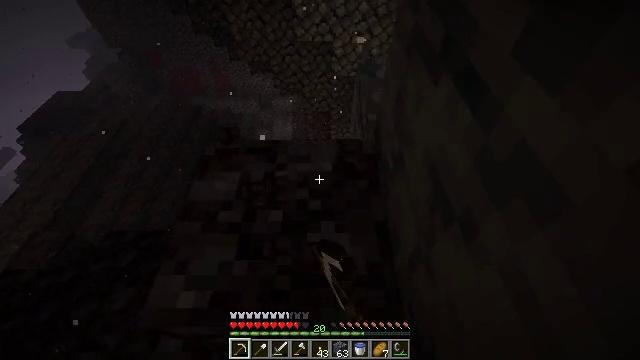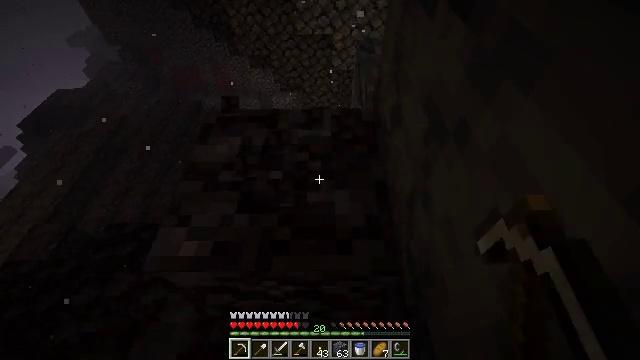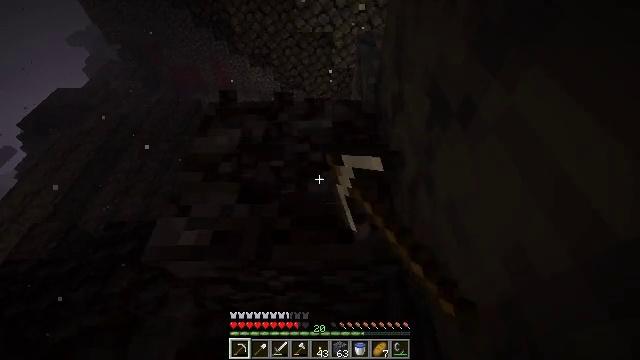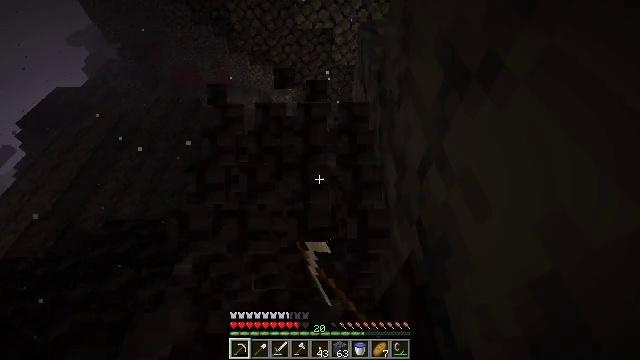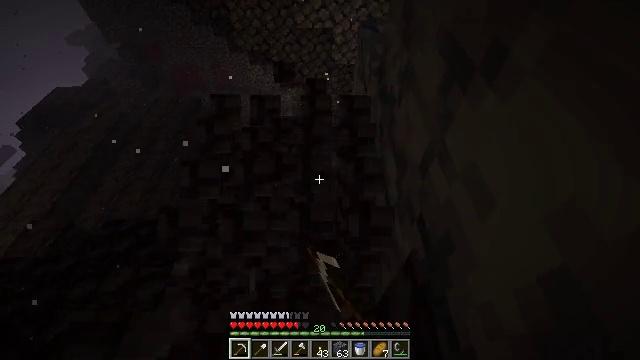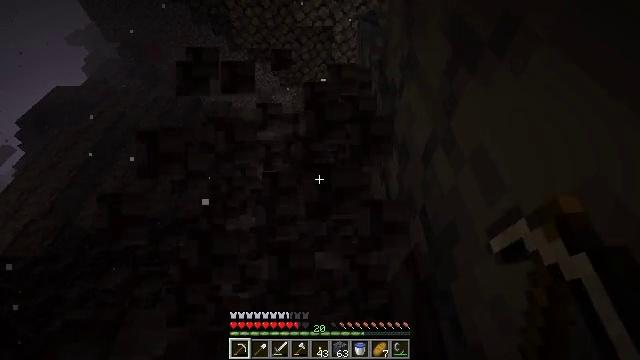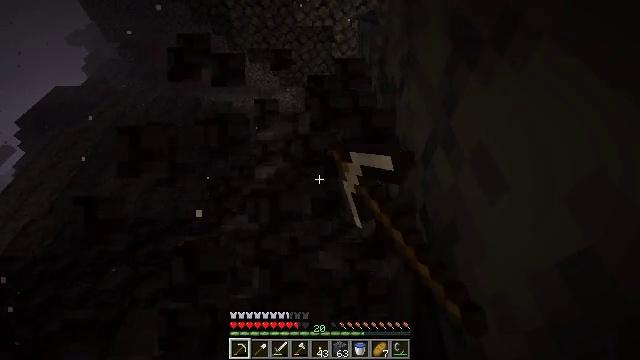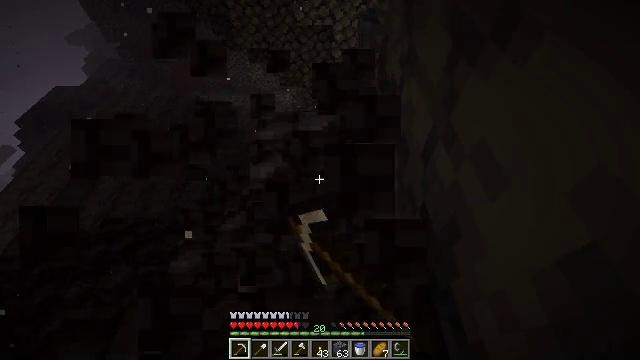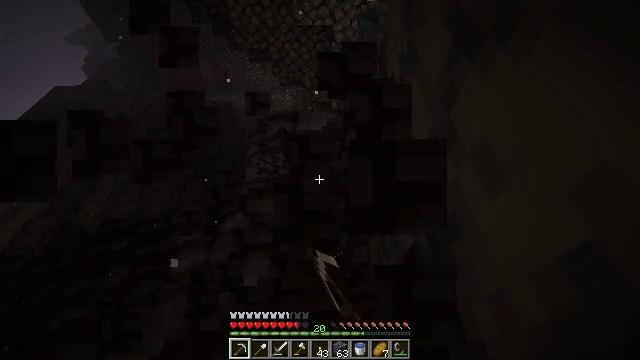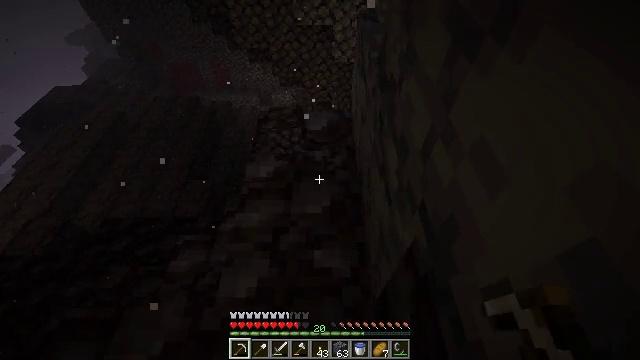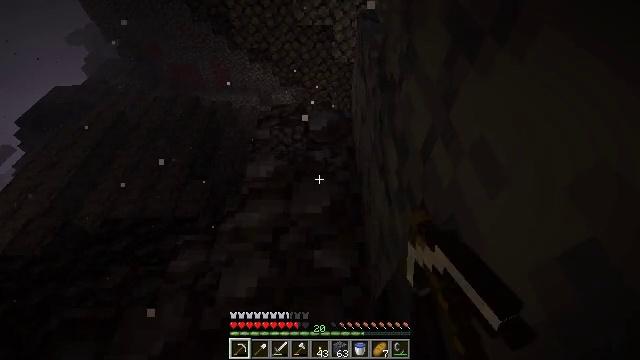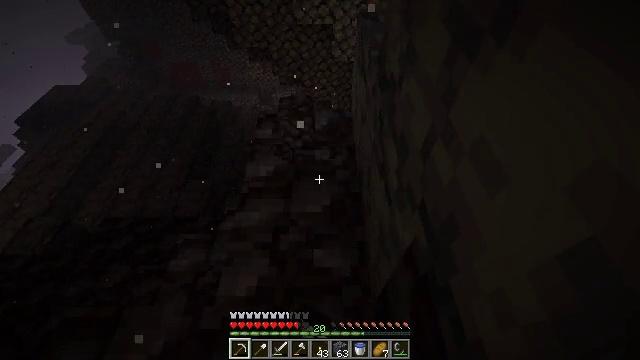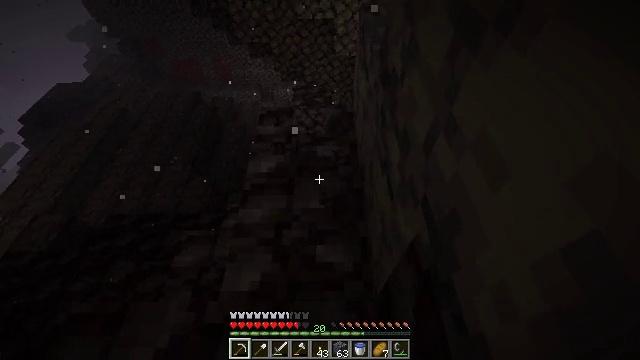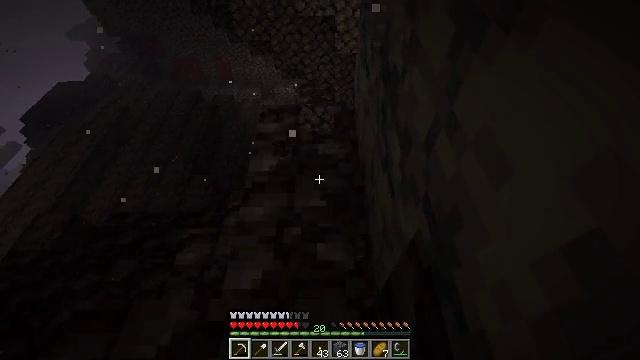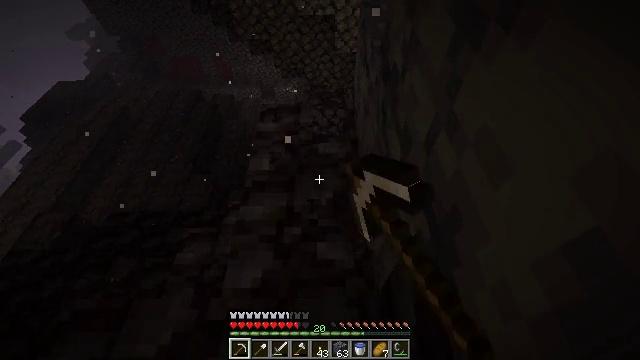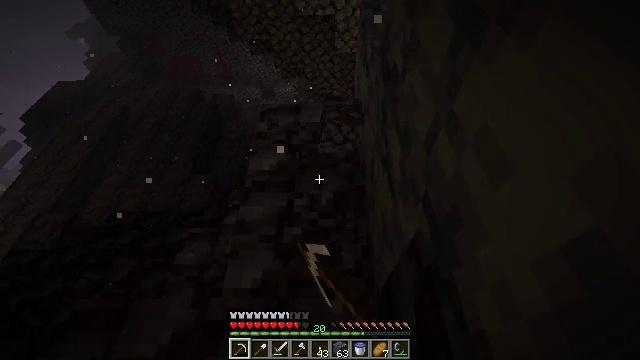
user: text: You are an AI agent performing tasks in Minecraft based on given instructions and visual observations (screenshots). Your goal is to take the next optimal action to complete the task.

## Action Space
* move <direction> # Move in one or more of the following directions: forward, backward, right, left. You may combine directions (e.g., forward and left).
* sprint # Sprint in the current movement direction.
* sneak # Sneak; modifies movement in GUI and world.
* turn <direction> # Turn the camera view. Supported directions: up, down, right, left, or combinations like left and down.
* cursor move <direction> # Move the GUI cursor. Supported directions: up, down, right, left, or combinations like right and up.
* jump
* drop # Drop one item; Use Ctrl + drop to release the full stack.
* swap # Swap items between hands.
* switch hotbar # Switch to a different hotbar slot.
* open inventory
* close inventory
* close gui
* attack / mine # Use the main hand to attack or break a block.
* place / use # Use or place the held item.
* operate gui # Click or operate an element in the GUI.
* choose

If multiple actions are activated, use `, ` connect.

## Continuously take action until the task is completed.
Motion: motion action
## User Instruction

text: Gather blackstone for crafting.
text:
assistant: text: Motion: attack / mine
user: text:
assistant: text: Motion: attack / mine
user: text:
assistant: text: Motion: attack / mine
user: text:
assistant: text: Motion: attack / mine
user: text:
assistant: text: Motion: attack / mine
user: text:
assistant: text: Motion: attack / mine
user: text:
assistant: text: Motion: attack / mine
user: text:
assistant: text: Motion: attack / mine
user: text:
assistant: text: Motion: attack / mine
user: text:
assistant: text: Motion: attack / mine
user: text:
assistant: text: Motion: attack / mine
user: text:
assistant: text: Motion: attack / mine
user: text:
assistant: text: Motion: attack / mine
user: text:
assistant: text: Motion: attack / mine
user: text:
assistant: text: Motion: attack / mine
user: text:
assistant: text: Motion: attack / mine
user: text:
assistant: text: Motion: attack / mine
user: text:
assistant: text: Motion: attack / mine
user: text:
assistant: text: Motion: attack / mine
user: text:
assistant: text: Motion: attack / mine
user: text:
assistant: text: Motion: move forward, attack / mine
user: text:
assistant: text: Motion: move forward, attack / mine
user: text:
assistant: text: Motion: move forward, attack / mine, jump
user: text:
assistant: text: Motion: move forward, attack / mine, jump
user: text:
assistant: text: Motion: move forward, attack / mine, jump
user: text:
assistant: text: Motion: move forward, attack / mine, jump
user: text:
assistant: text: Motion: move forward, attack / mine, jump
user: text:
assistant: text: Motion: move forward, attack / mine
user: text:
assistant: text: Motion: attack / mine
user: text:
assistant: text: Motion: attack / mine